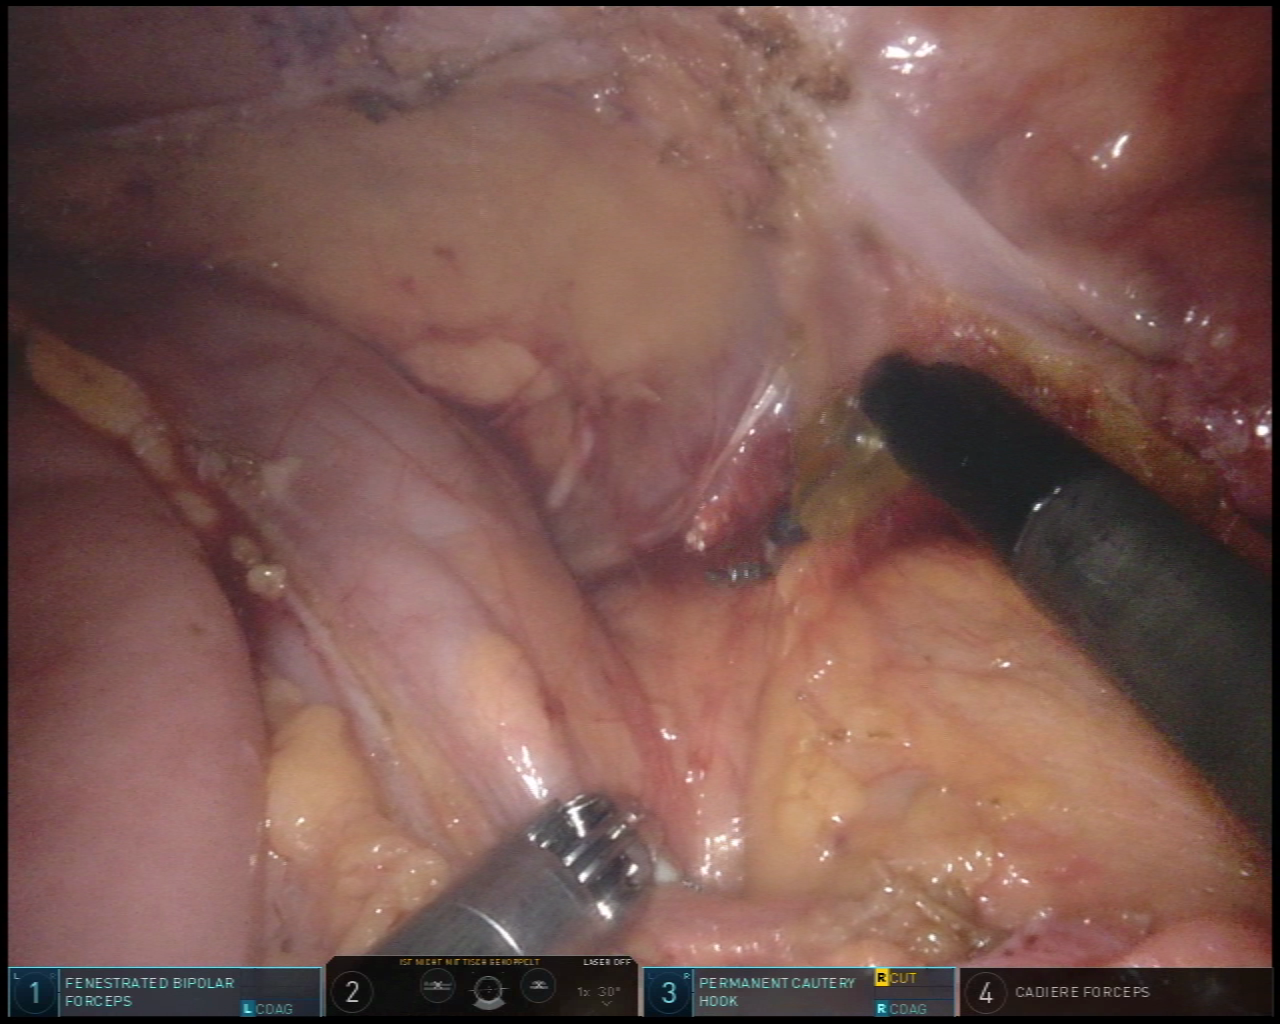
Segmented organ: colon
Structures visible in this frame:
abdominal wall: yes
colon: yes
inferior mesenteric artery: no
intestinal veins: no
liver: no
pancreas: no
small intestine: no
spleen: no
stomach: no
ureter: no
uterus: no
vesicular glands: no